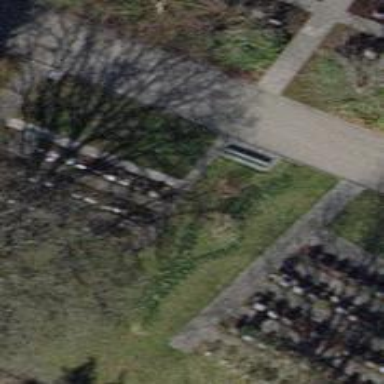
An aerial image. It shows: Brown bench.